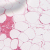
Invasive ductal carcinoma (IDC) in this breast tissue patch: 0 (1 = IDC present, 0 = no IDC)